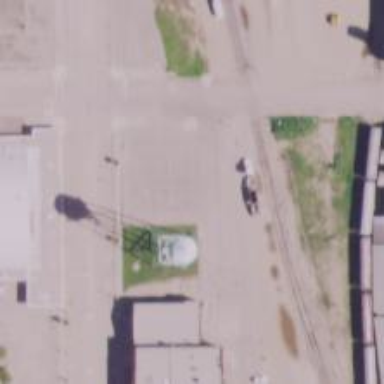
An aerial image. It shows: Water tower that is man-made.